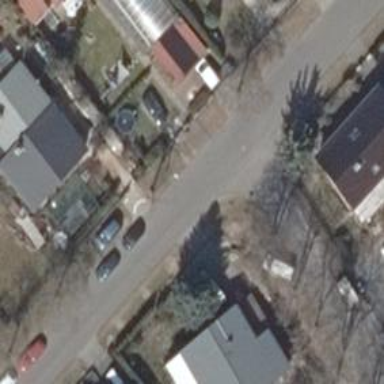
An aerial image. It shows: Footway along the road.